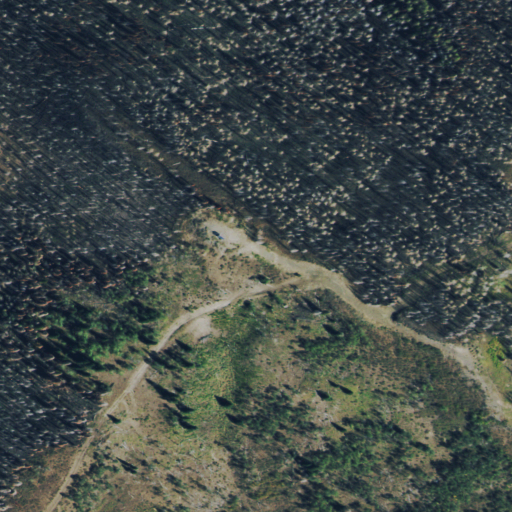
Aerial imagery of mountain in Colorado named Wolf Mountain containing grassland, deciduous forest, shrub, and mixed forest